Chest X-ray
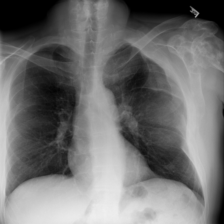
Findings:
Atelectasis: negative
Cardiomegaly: negative
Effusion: negative
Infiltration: negative
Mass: negative
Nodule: negative
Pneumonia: negative
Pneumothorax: negative
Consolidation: negative
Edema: negative
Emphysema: negative
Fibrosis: negative
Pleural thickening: negative
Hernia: negative